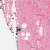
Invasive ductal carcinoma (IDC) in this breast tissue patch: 0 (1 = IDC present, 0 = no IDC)